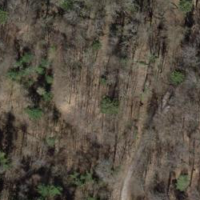
EUNIS habitat code: 41
Species observed at this site:
Cardamine heptaphylla